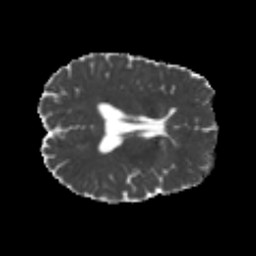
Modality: MD
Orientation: axial
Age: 22
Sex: male
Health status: healthy
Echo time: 0.074 s